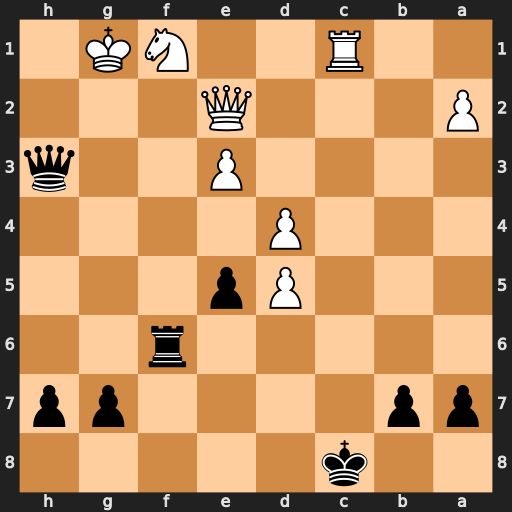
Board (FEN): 2k5/pp4pp/5r2/3Pp3/3P4/4P2q/P3Q3/2R2NK1
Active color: b
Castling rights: -
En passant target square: -
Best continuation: Kd8 Qc2 Rg6+ Qxg6 hxg6